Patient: sex F, age 65
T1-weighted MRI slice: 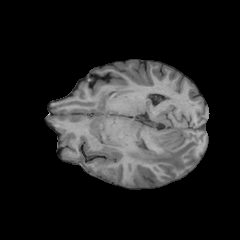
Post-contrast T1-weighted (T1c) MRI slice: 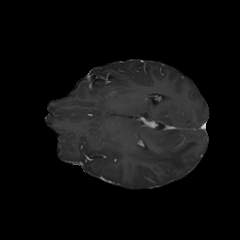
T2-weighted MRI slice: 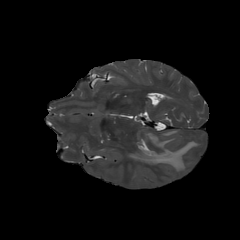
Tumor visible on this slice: yes
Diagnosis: Glioblastoma, IDH-wildtype
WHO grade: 4